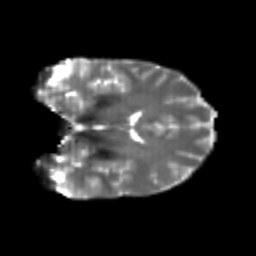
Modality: T2w
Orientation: coronal
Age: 24
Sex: female
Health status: healthy
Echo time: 0.074 s